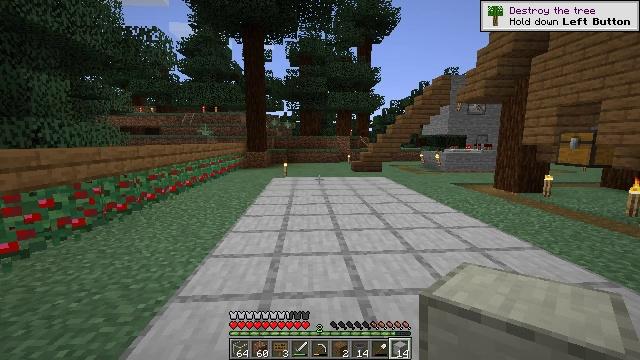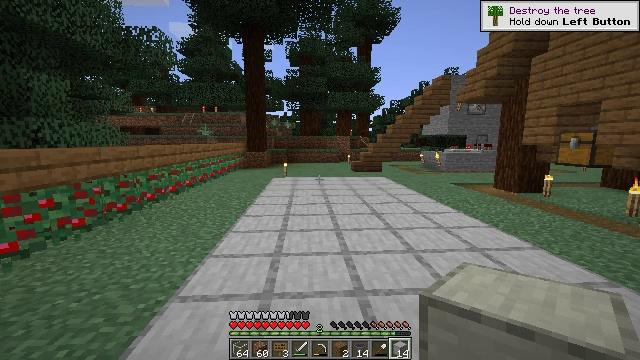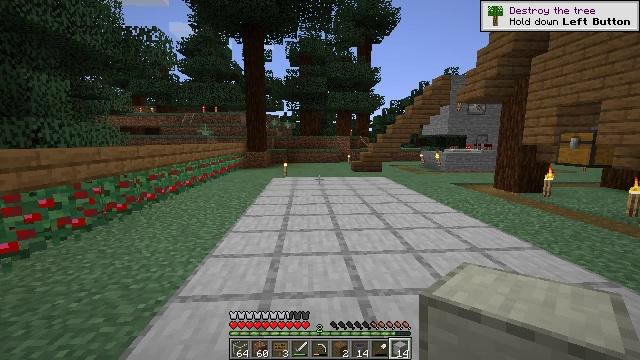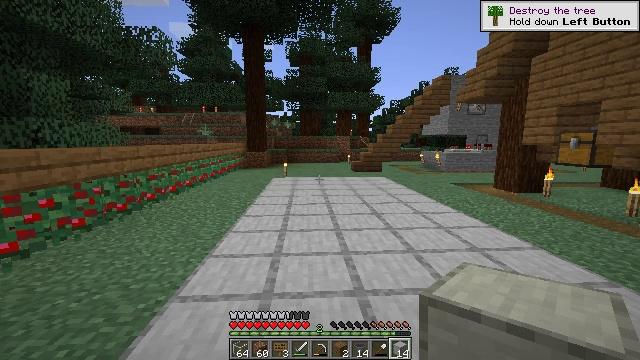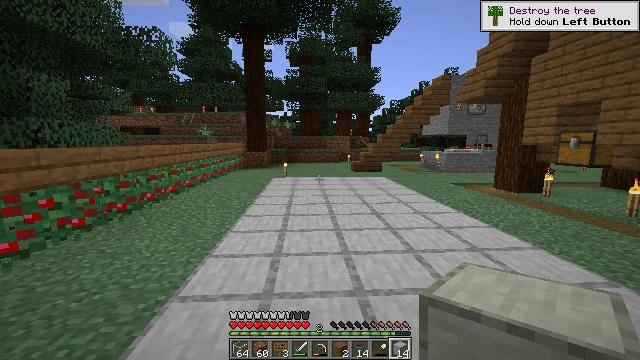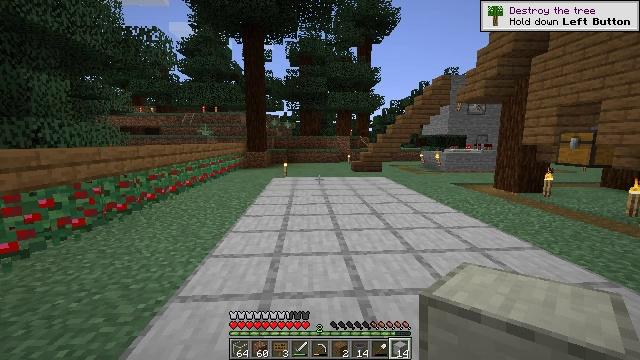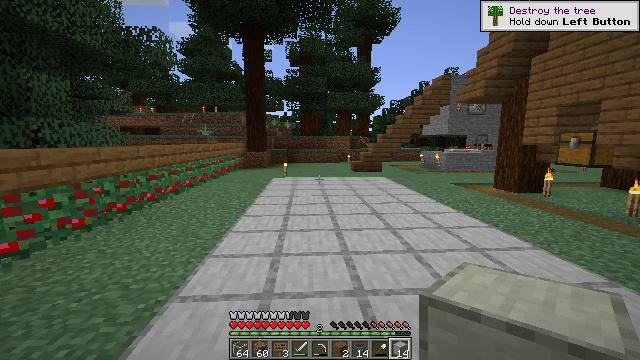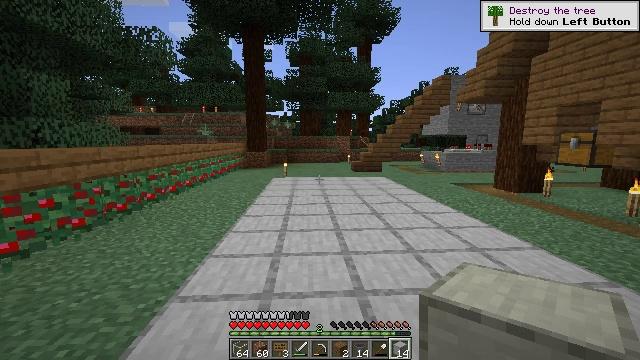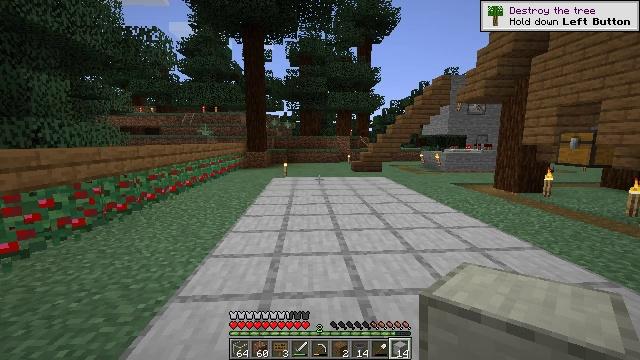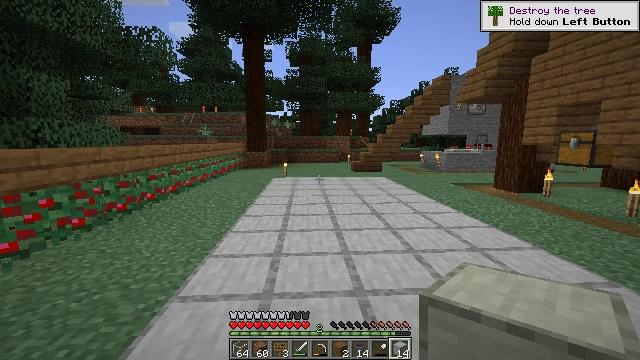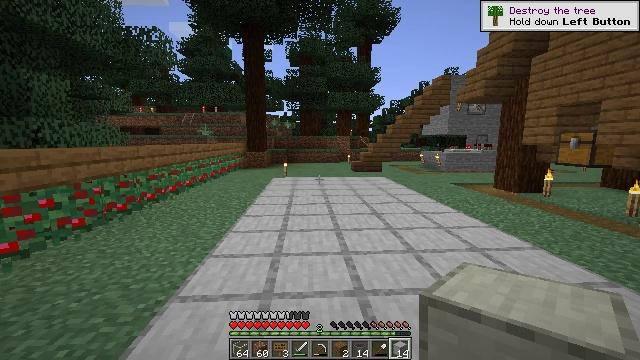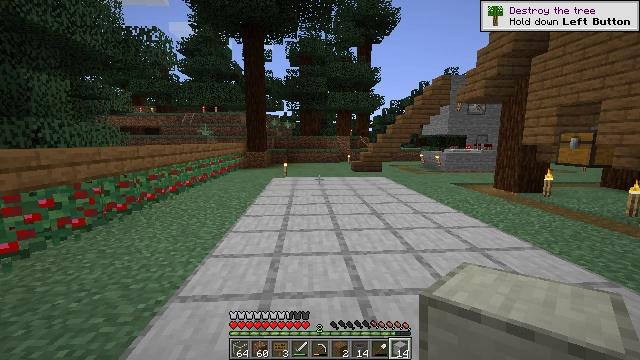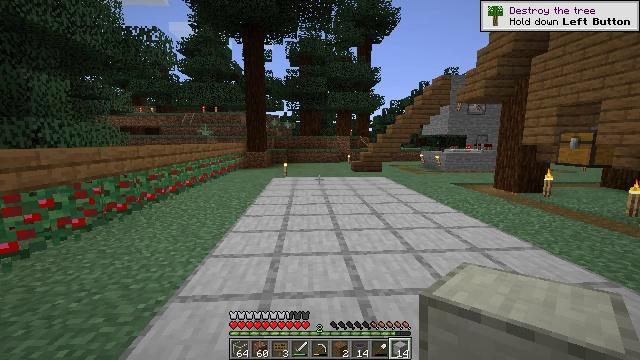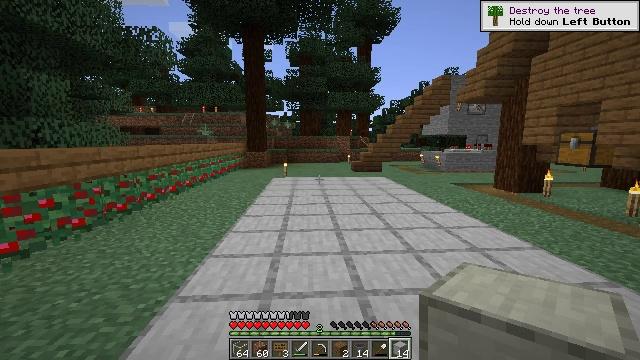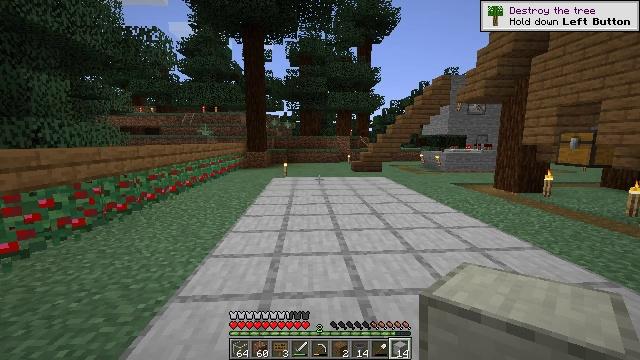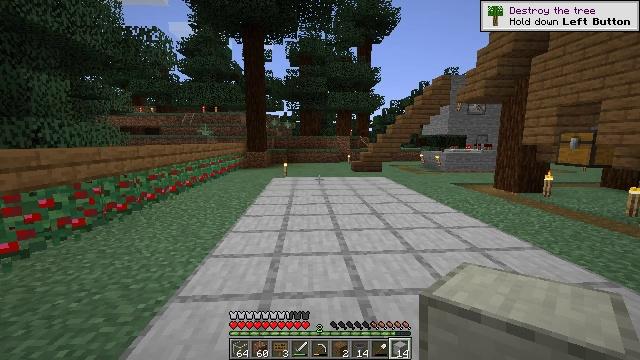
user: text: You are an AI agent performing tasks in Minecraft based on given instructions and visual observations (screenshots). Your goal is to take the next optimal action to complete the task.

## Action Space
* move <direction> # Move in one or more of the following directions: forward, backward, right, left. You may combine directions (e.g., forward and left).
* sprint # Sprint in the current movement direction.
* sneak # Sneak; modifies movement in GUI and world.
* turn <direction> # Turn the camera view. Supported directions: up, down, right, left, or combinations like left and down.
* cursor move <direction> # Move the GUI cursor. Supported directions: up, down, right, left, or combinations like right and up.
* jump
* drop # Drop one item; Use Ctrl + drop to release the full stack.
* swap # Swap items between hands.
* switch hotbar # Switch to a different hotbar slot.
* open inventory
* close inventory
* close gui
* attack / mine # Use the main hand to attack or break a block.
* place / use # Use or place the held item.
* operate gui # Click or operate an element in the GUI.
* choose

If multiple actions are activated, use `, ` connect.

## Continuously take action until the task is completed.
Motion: motion action
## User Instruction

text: Gather smooth stone from the ground.
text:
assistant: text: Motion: no_op
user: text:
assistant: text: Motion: no_op
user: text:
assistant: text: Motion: no_op
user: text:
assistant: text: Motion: no_op
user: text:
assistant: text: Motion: no_op
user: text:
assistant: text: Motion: no_op
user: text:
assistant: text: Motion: no_op
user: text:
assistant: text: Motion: no_op
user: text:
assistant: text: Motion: no_op
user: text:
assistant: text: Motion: no_op
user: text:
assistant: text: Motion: no_op
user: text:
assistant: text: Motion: no_op
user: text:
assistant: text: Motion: no_op
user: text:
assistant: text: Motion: no_op
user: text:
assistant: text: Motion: no_op
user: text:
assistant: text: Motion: no_op
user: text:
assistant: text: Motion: no_op
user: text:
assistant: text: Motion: no_op
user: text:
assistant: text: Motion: no_op
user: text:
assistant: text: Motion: no_op
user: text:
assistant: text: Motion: no_op
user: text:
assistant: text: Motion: no_op
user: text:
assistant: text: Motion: no_op
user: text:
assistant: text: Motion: no_op
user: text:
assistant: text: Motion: no_op
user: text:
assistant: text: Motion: no_op
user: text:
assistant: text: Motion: no_op
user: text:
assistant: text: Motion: no_op
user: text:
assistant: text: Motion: no_op
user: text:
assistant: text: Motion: no_op